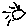
Label: sun